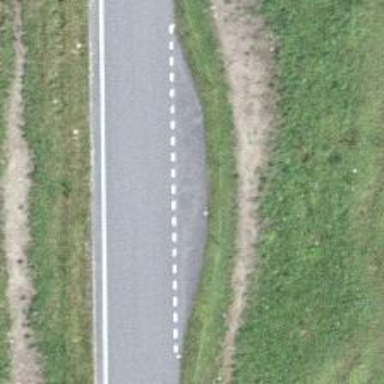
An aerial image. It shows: Passing place on the road.